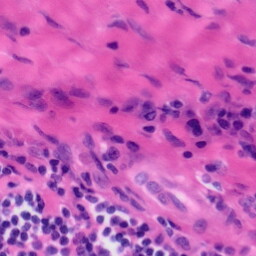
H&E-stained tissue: Tonsil